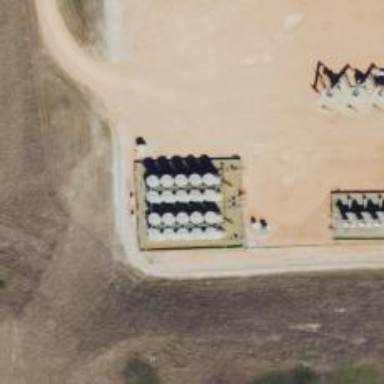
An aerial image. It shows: Storage tank that is man-made.